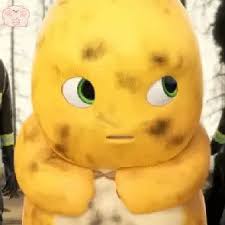
Label: nailong